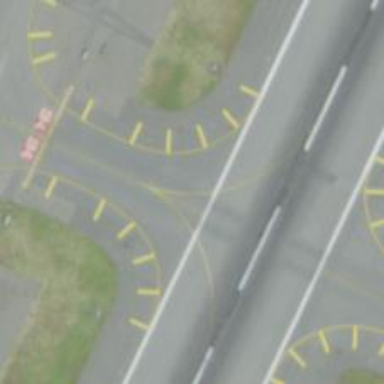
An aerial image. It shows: View of taxiway at the airport.